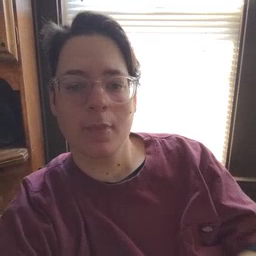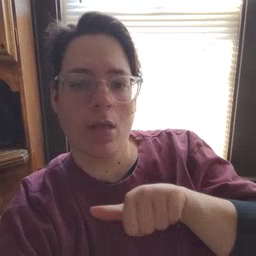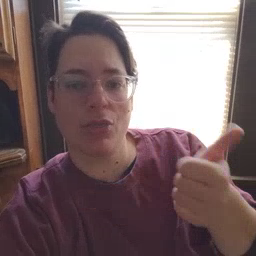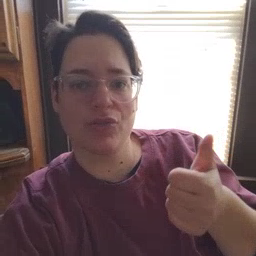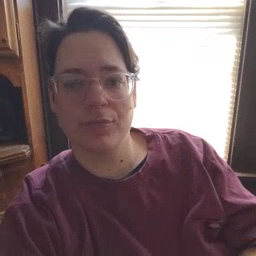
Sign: another